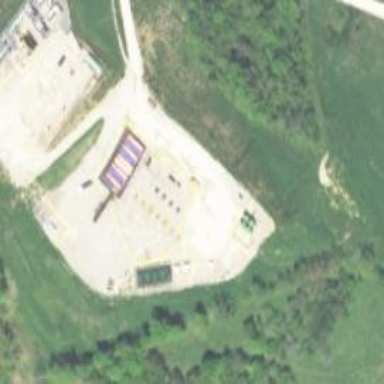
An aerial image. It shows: Petroleum well.